Interaction volume radius: 5 \u00c5
Interaction volume height: 20 \u00c5
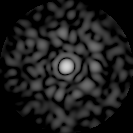
Disorder parameter: 0.8777